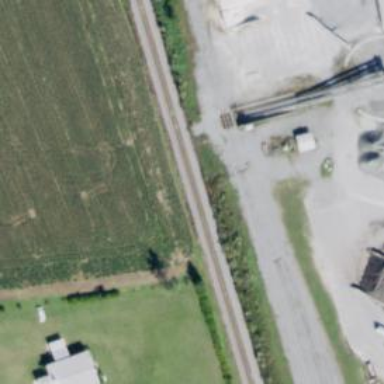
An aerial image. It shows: Railway spur junction.